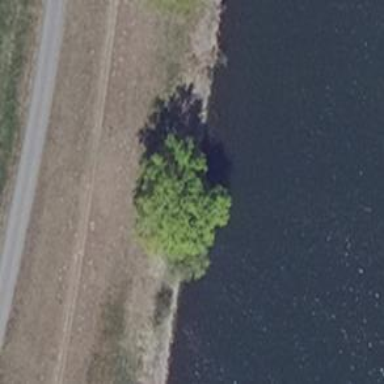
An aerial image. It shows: Deciduous broadleaved tree.